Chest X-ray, PA view. Patient: 51 years old, sex M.
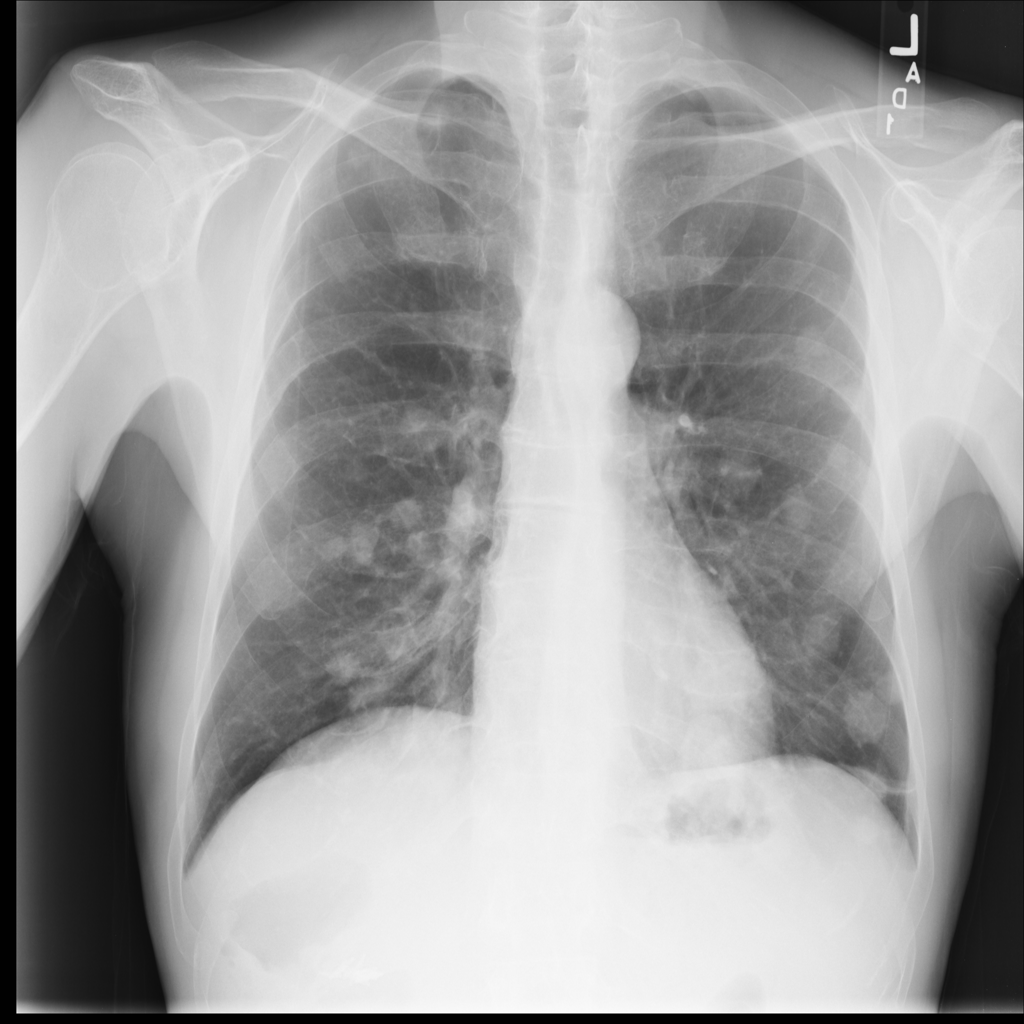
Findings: Nodule